Field crop: maize
Growth stage: 2
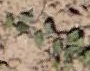
Species: convolvulus